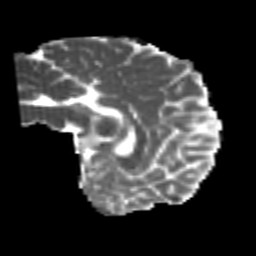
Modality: MD
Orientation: sagittal
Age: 22
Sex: male
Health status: healthy
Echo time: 0.074 s